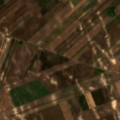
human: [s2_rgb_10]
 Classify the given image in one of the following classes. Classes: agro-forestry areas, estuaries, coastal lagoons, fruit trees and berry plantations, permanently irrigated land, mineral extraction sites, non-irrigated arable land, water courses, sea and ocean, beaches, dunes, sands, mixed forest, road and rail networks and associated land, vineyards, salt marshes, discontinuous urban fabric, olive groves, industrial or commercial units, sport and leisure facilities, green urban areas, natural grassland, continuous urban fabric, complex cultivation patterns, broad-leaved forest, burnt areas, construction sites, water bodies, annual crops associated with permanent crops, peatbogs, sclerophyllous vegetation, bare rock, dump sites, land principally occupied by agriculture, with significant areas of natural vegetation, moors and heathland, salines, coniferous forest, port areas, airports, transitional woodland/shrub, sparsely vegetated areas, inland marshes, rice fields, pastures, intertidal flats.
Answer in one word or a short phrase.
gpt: non-irrigated arable land